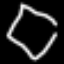
Label: diamond